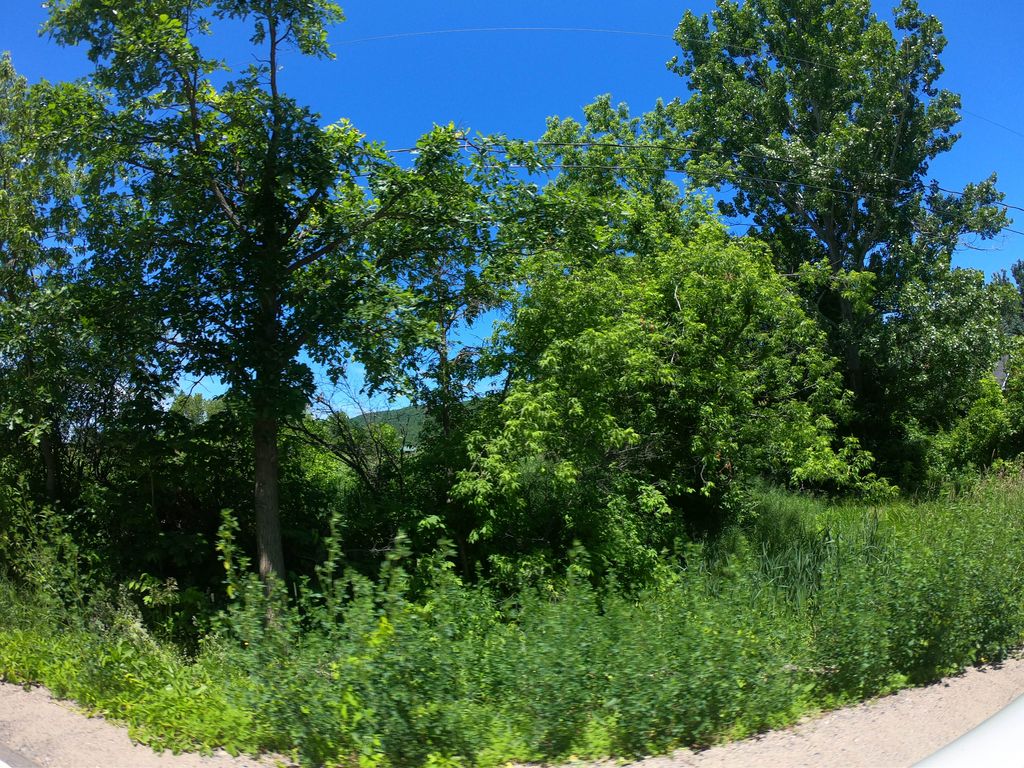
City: ottawa-gatineau